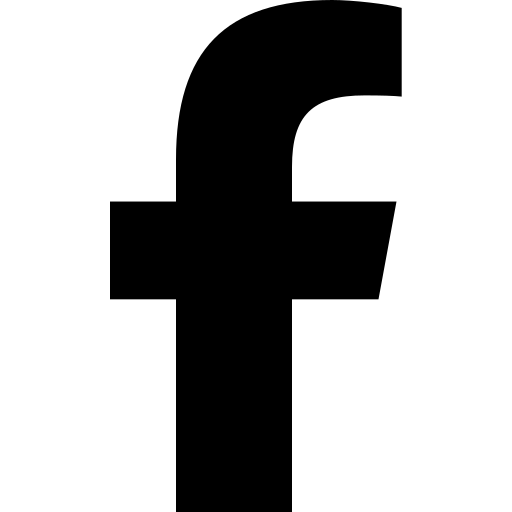
Tags: icon, FontAwesome, fa-icon, brand, facebook, f